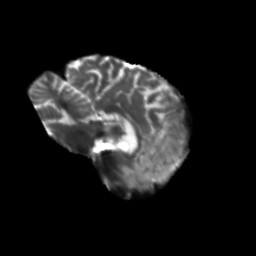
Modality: T2w
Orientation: sagittal
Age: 75
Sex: male
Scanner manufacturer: siemens
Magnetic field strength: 3 T
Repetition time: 5.47 s
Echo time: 0.0854 s